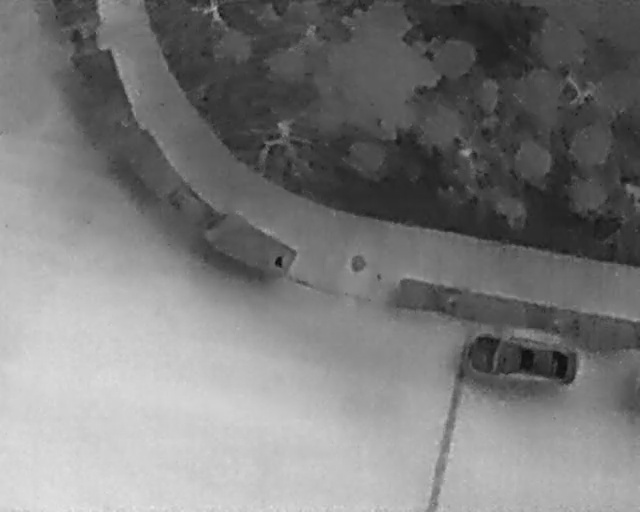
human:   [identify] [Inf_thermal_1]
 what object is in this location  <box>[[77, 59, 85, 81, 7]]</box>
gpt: <ref>1 large car at the bottom right</ref>